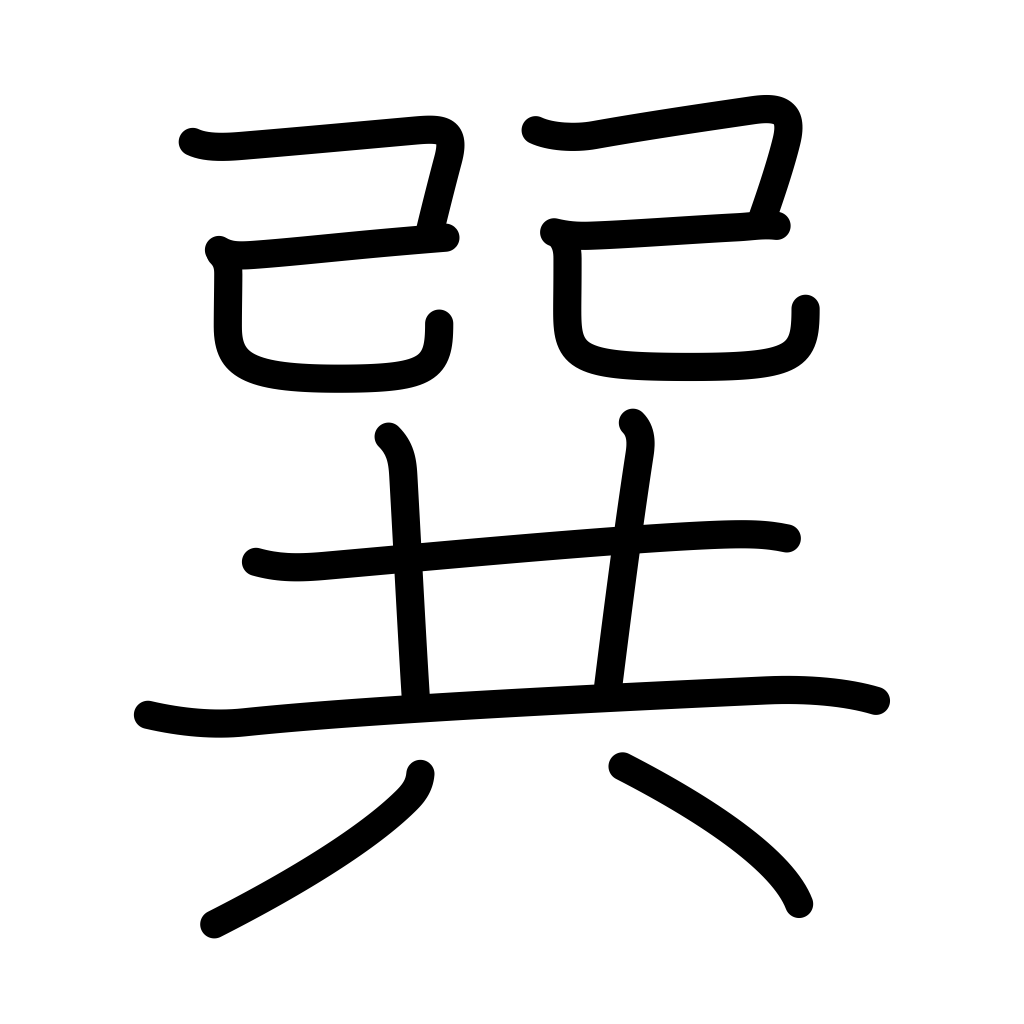
Meaning: southeast